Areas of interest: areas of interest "Sport and cultural"
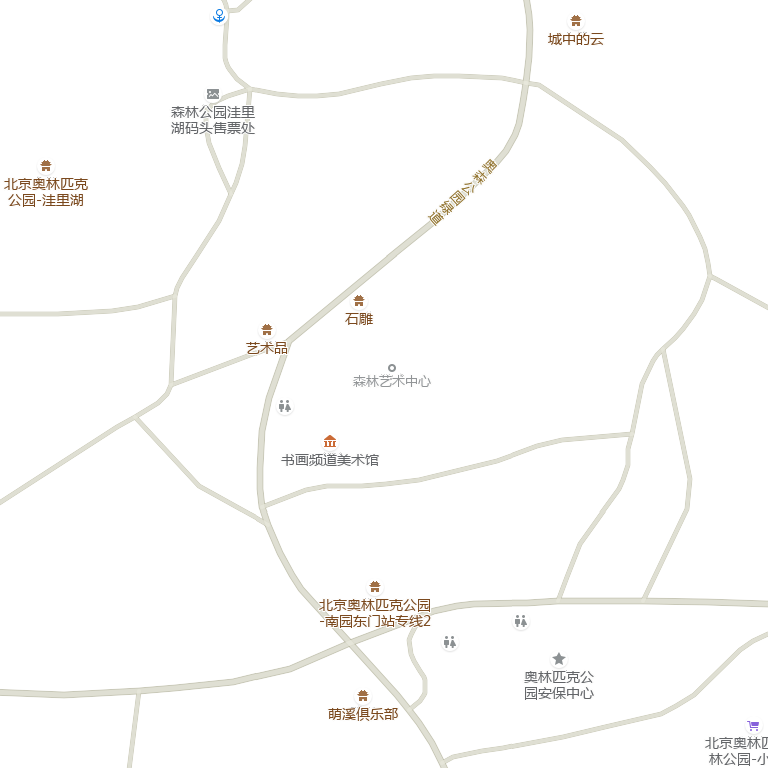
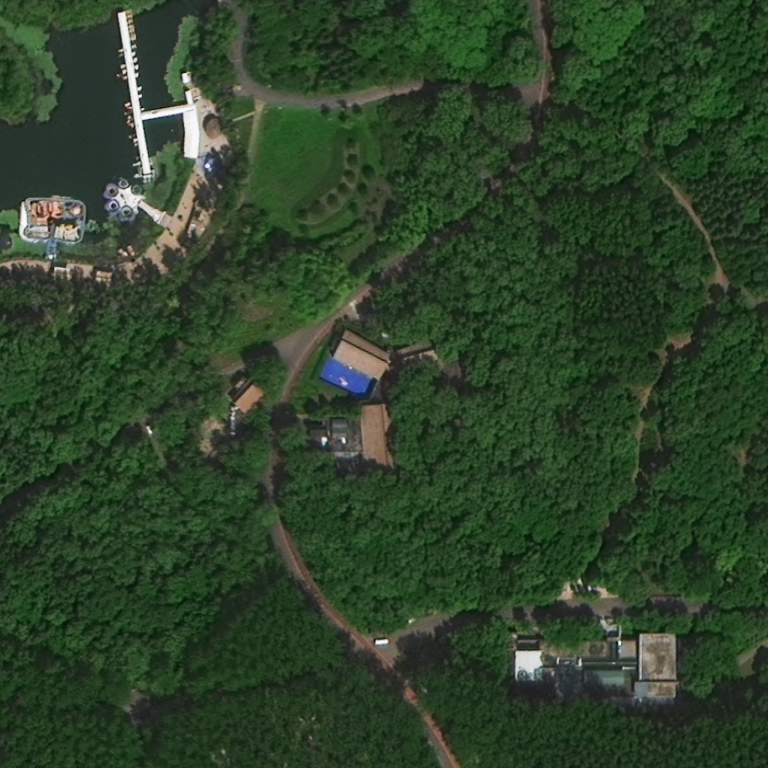